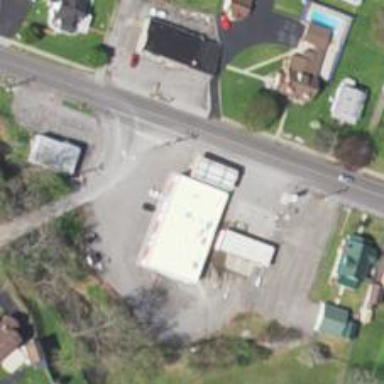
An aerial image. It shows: Convenience shop.